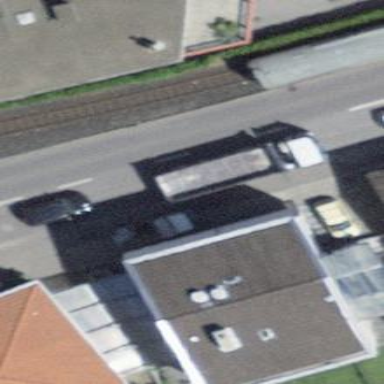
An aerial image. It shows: Detached building.